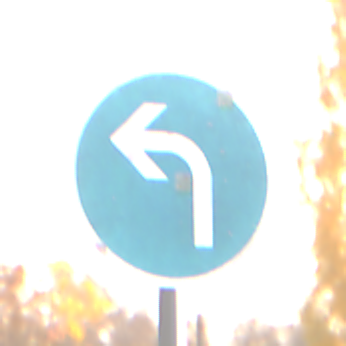
Verkehrszeichen: VorgeschriebeneFahrtrichtungLinks
Umgebung: Roofed, Suburban
Tageszeit: SunriseSunset
Wetter: Clear
Licht: Natural
Jahreszeit: NotSpecified
Kontrast: MediumContrast